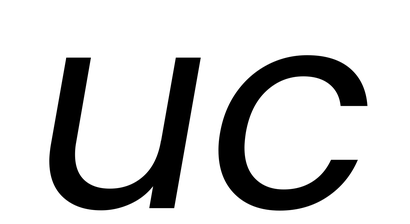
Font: Poppins-Italic